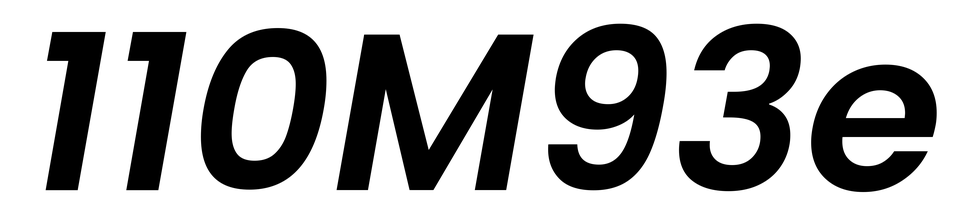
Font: Poppins-SemiBoldItalic